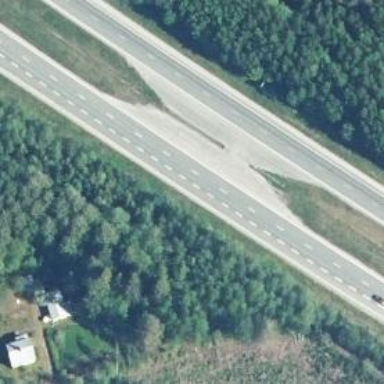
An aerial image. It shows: Asphalt motorway.